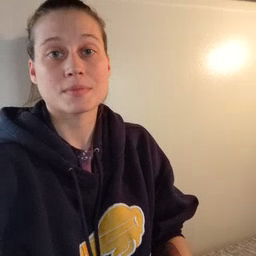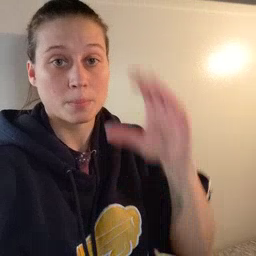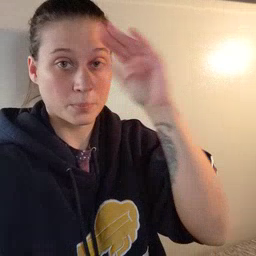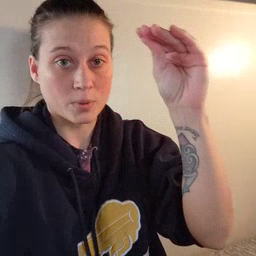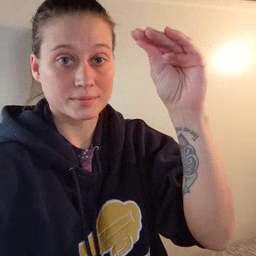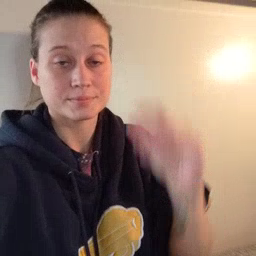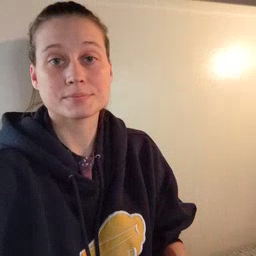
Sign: boy